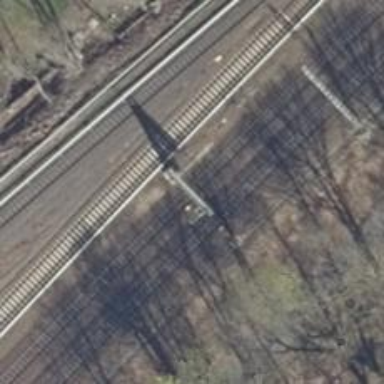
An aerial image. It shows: Railway signal.